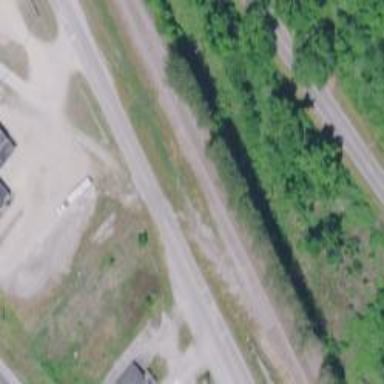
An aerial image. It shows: Level crossing along the railway.